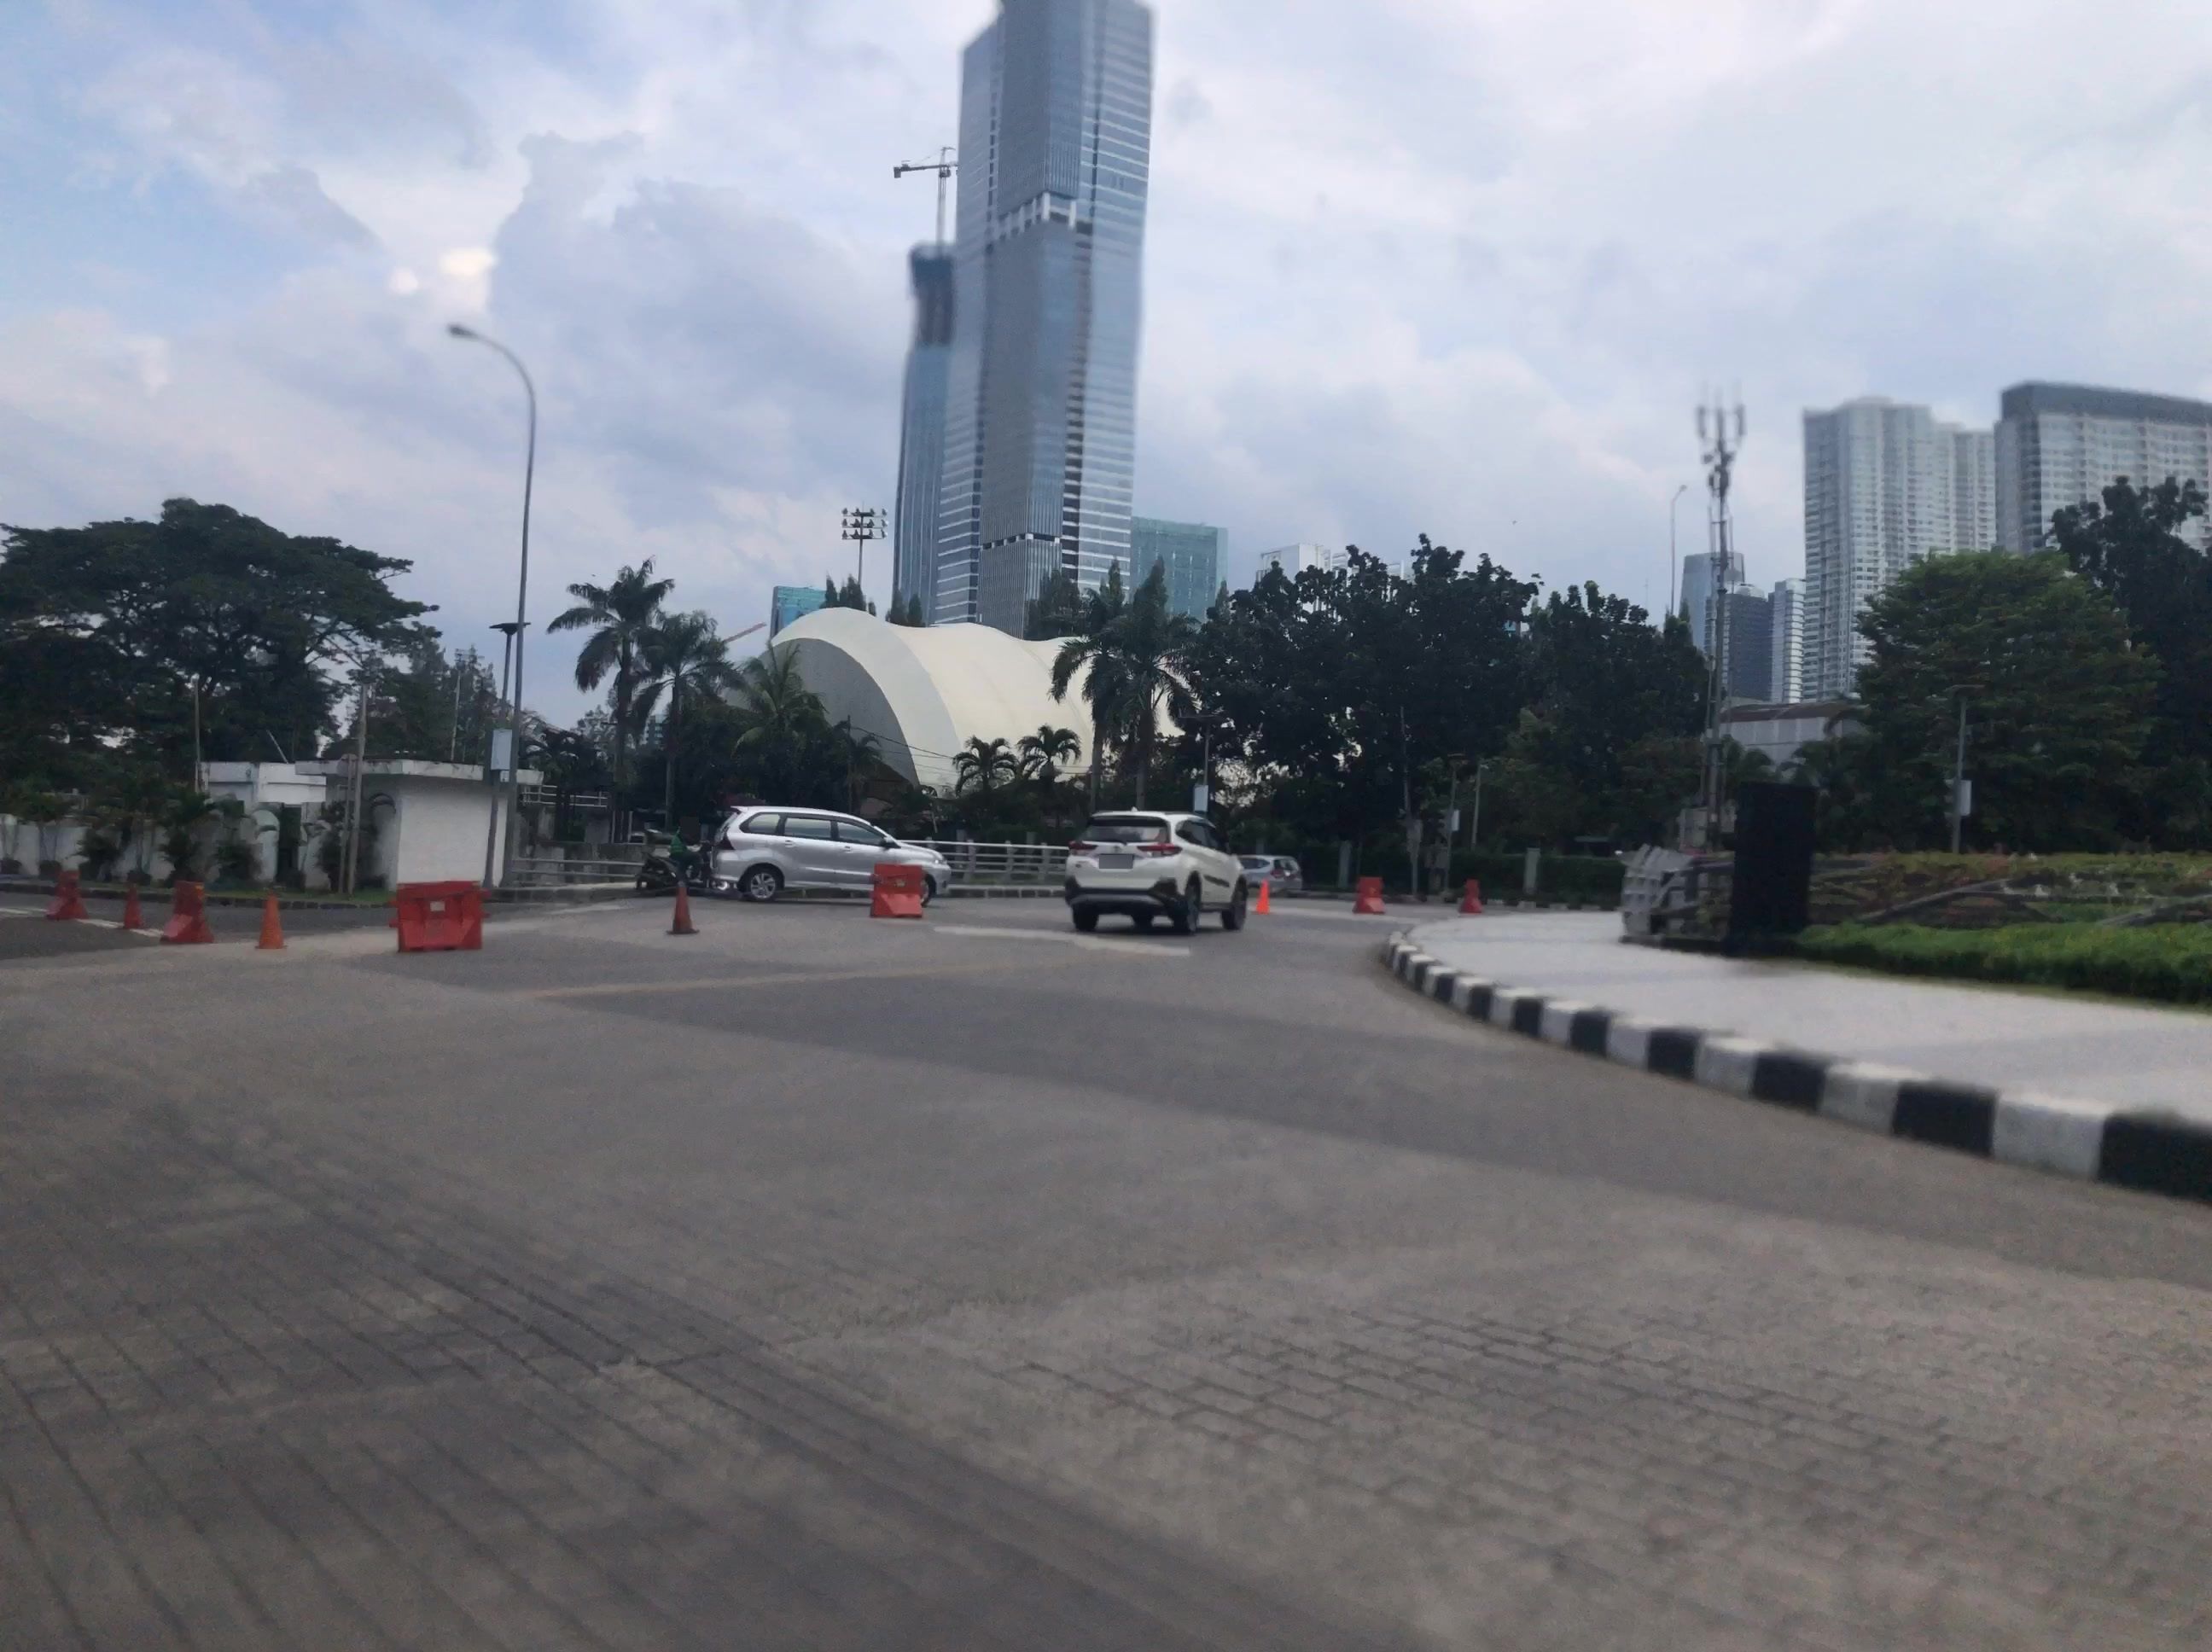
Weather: cloudy
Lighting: day
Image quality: good
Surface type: walking surface
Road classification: secondary
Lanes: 2
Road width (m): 10
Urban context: urban centre
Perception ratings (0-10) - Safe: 5.48, Lively: 8.06, Beautiful: 2.11, Boring: 4.81, Depressing: 3.9, Wealthy: 5.74